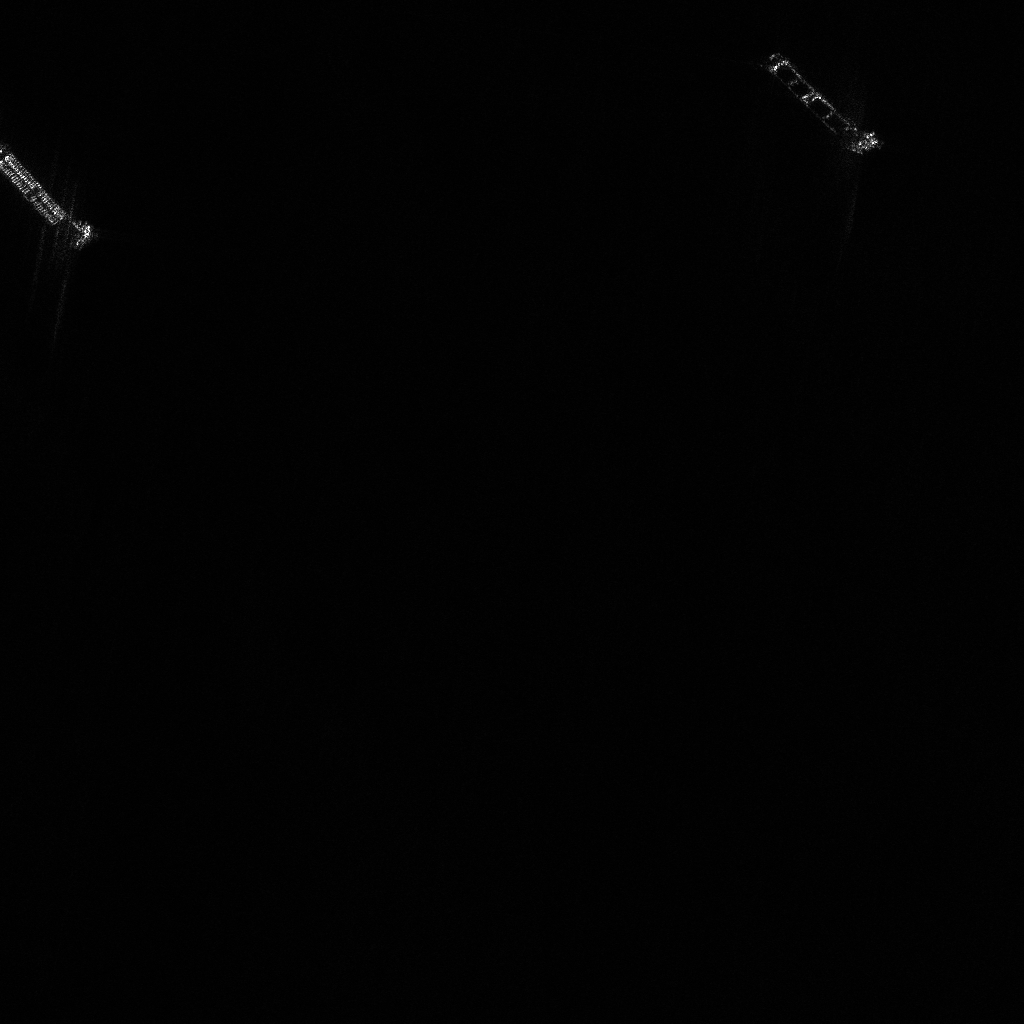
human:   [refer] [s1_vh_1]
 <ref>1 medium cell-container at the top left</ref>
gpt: <box>[[0, 18, 10, 21, 46]]</box>

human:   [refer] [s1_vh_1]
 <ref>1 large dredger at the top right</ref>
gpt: <box>[[72, 7, 87, 12, 43]]</box>